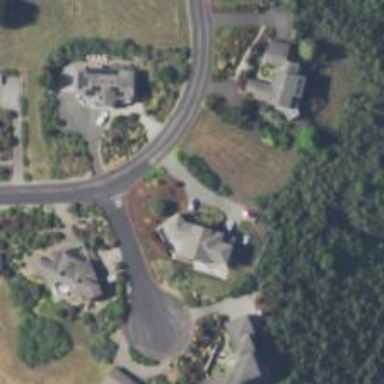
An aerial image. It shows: Driveway designated as service road.